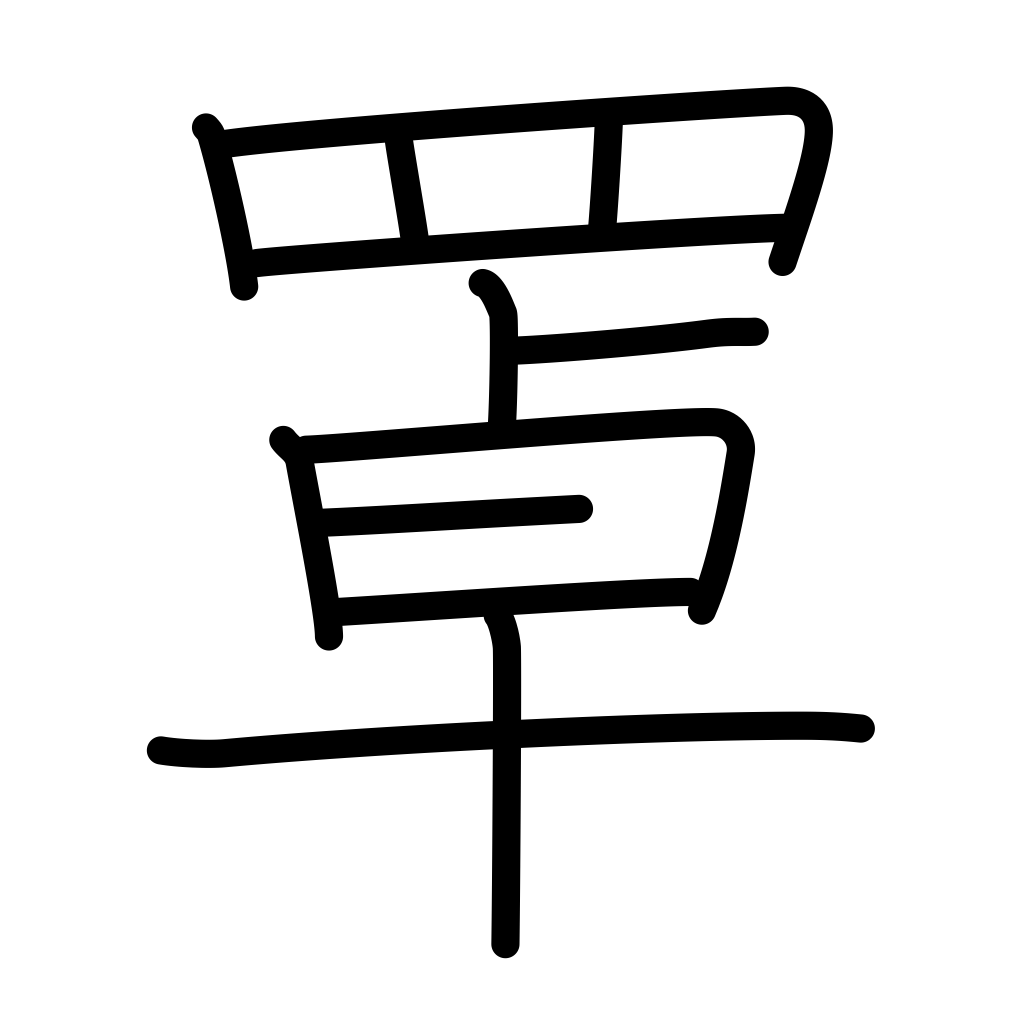
Meaning: fish basket kept in water